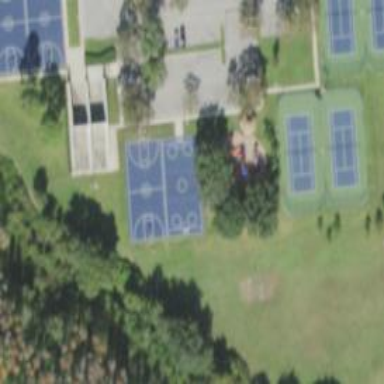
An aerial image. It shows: Basketball court in the leisure land pitch.